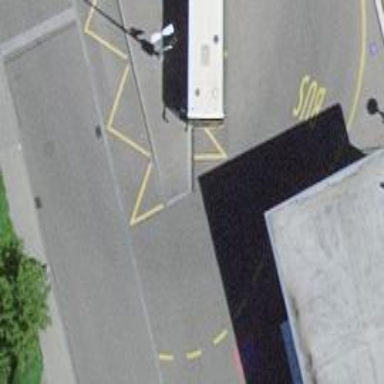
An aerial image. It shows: Platform for public transport with shelter. The platform edge is along the road.